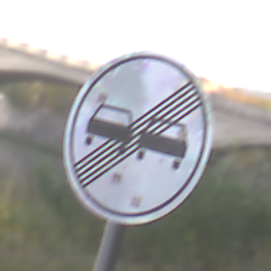
Verkehrszeichen: EndeUeberholverbot
Umgebung: Outdoor, Suburban
Tageszeit: MorningAfternoon
Wetter: PartlyCloudy
Licht: Natural
Jahreszeit: NotSpecified
Kontrast: MediumContrast